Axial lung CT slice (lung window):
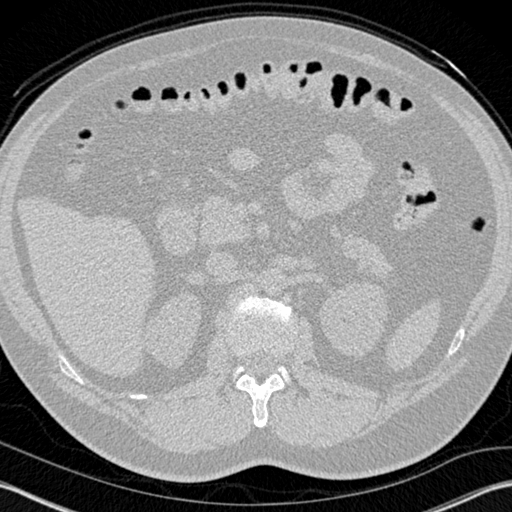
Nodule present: no